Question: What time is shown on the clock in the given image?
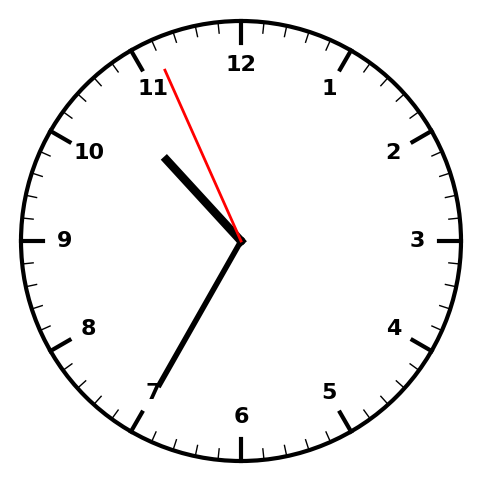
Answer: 10:34:56